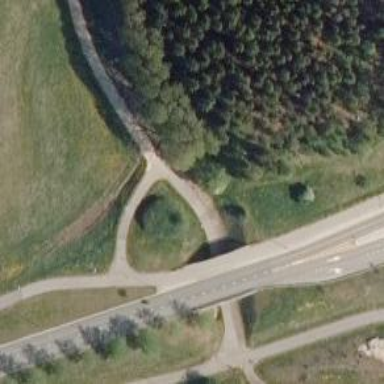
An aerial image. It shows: Path.